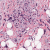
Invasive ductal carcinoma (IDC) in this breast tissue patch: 1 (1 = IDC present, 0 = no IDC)